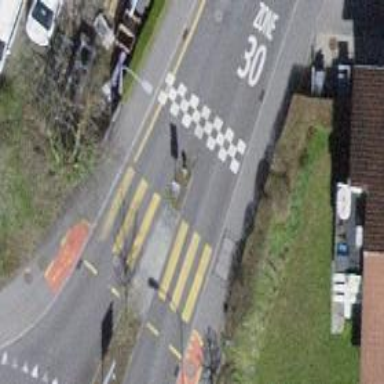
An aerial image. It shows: Kerb barrier.